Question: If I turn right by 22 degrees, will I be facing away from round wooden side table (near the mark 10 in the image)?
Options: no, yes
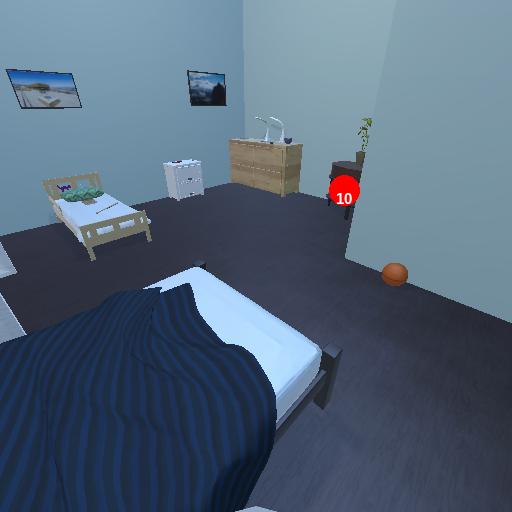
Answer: no